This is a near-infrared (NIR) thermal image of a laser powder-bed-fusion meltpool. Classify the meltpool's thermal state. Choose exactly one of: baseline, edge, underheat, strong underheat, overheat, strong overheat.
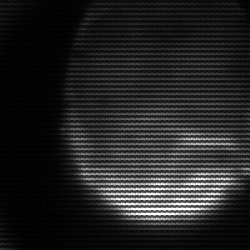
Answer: edge